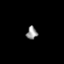
Tissue: lung
Cell type: T cells
Senescence score: 0.589
Nuclear area (px): 133
Mean DAPI intensity: 145.564